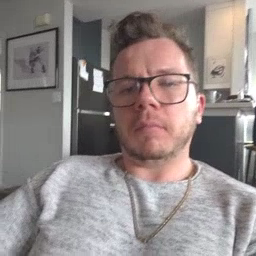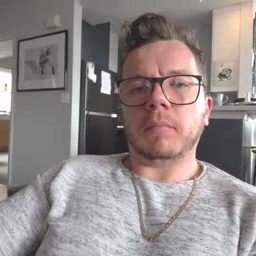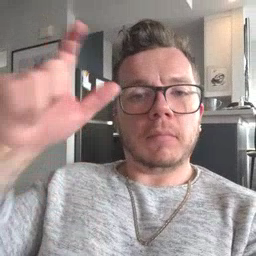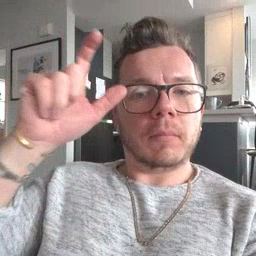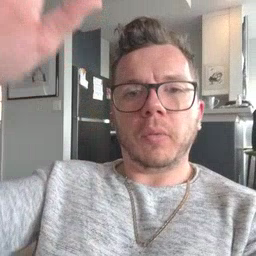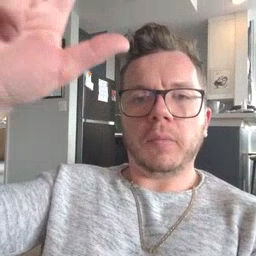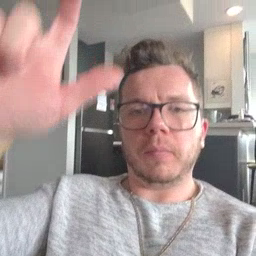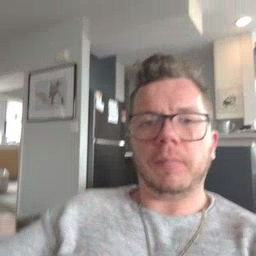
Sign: moon